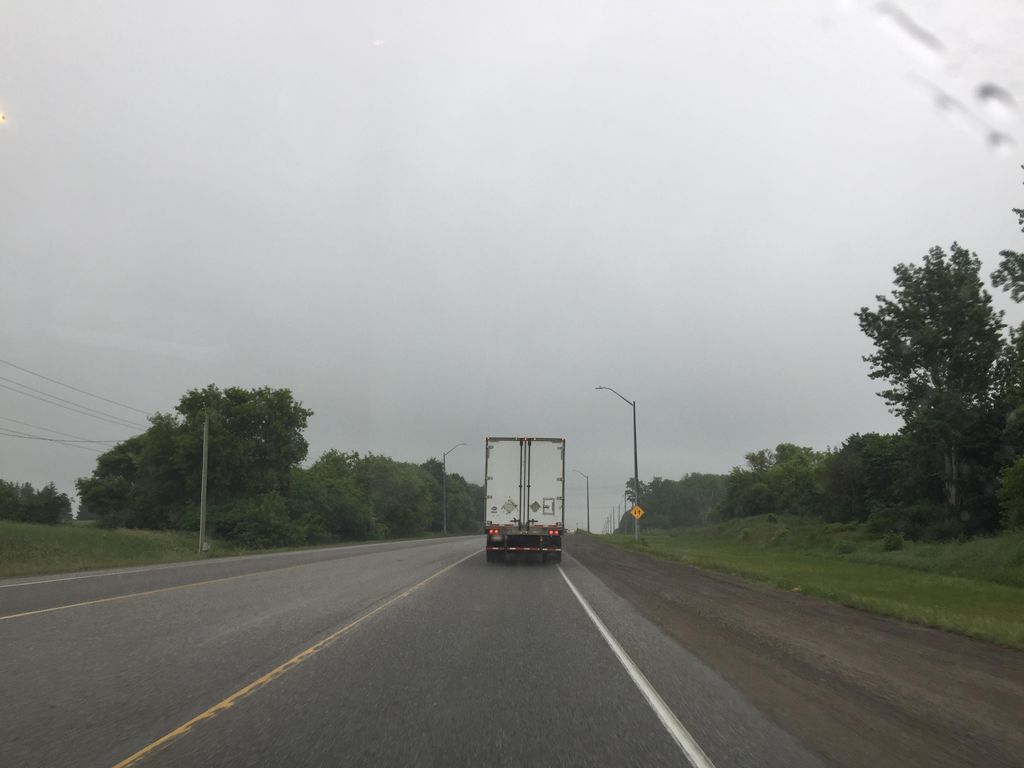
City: kitchener-waterloo